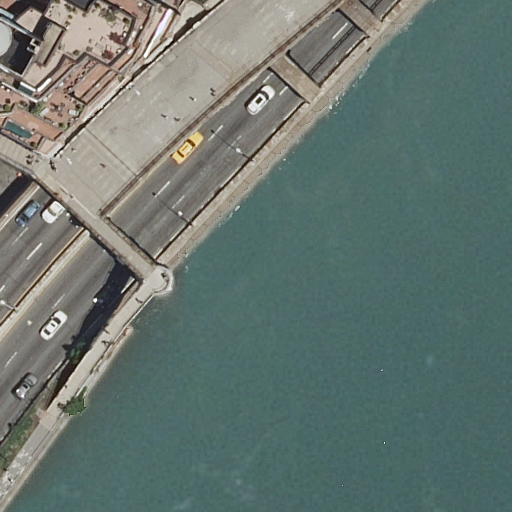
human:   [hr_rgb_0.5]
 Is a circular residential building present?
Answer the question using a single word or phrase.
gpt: no

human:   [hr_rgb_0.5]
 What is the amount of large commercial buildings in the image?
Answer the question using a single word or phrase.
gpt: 0

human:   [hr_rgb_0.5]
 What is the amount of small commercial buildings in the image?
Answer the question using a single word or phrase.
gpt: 0

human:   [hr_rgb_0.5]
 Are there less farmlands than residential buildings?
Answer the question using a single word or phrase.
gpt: yes

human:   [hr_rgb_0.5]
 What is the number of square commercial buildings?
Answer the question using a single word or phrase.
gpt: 0

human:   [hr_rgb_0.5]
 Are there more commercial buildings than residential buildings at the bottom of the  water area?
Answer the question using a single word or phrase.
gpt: no

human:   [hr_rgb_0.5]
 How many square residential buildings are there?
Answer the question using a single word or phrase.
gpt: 0

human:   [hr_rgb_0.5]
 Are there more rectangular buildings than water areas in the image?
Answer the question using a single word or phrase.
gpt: yes

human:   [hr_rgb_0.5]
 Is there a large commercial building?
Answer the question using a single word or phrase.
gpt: no

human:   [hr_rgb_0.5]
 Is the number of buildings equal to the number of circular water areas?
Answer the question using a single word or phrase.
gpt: no

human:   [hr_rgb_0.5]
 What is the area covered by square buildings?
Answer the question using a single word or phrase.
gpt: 0m2

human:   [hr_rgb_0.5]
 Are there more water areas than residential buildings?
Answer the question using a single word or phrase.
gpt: no

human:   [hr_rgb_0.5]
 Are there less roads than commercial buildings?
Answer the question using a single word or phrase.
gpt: no

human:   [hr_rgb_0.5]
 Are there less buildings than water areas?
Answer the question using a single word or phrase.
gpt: no

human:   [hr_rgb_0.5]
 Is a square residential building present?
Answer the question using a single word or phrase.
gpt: no

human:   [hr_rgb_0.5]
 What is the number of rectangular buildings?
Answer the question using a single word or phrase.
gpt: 2

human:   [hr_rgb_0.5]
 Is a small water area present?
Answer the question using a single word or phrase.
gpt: no

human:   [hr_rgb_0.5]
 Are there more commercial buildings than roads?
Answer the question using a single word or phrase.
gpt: no

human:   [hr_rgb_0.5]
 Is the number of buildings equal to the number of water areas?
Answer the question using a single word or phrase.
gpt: no

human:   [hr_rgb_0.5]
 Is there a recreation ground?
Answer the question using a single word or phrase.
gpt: no

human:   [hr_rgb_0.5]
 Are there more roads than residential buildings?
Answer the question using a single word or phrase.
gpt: yes

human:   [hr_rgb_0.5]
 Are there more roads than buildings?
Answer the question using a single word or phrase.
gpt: yes

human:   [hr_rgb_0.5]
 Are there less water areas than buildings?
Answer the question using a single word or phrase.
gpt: yes

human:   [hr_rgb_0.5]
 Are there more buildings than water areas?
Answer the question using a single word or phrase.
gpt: yes

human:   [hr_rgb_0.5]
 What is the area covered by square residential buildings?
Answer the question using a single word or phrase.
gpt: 0m2

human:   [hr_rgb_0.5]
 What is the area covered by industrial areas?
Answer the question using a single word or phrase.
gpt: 0m2

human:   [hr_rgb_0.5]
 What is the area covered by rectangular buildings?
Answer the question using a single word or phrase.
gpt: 726m2

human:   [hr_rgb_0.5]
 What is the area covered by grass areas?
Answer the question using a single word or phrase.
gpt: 0m2

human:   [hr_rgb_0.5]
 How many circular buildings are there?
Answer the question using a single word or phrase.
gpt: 0

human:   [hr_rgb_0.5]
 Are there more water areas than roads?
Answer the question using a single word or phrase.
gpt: no

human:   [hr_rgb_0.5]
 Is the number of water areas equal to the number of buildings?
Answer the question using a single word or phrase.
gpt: no

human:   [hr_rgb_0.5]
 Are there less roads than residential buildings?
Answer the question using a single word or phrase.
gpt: no

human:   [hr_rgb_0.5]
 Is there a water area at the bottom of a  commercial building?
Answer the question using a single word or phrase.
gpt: no

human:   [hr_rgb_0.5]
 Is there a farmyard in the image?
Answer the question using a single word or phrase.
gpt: no

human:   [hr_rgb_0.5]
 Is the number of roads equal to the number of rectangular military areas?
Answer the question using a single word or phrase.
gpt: no

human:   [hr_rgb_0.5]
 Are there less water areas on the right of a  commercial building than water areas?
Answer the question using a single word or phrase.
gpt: yes